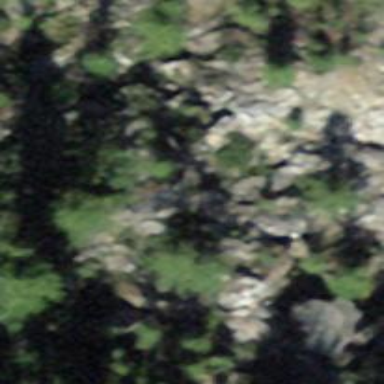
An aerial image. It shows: Cliff in nature.